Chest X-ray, PA view. Patient: 33 years old, sex F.
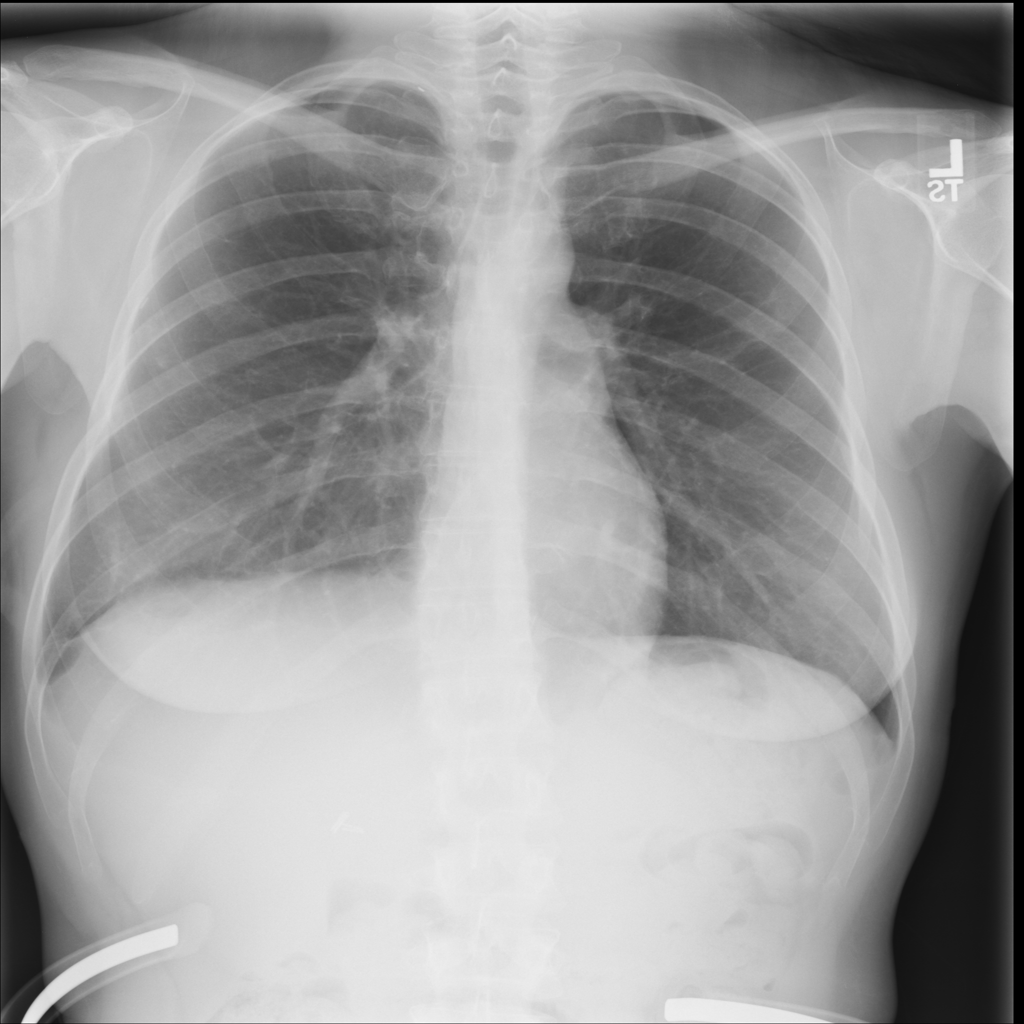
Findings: No Finding